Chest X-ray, PA view. Patient: 12 years old, sex M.
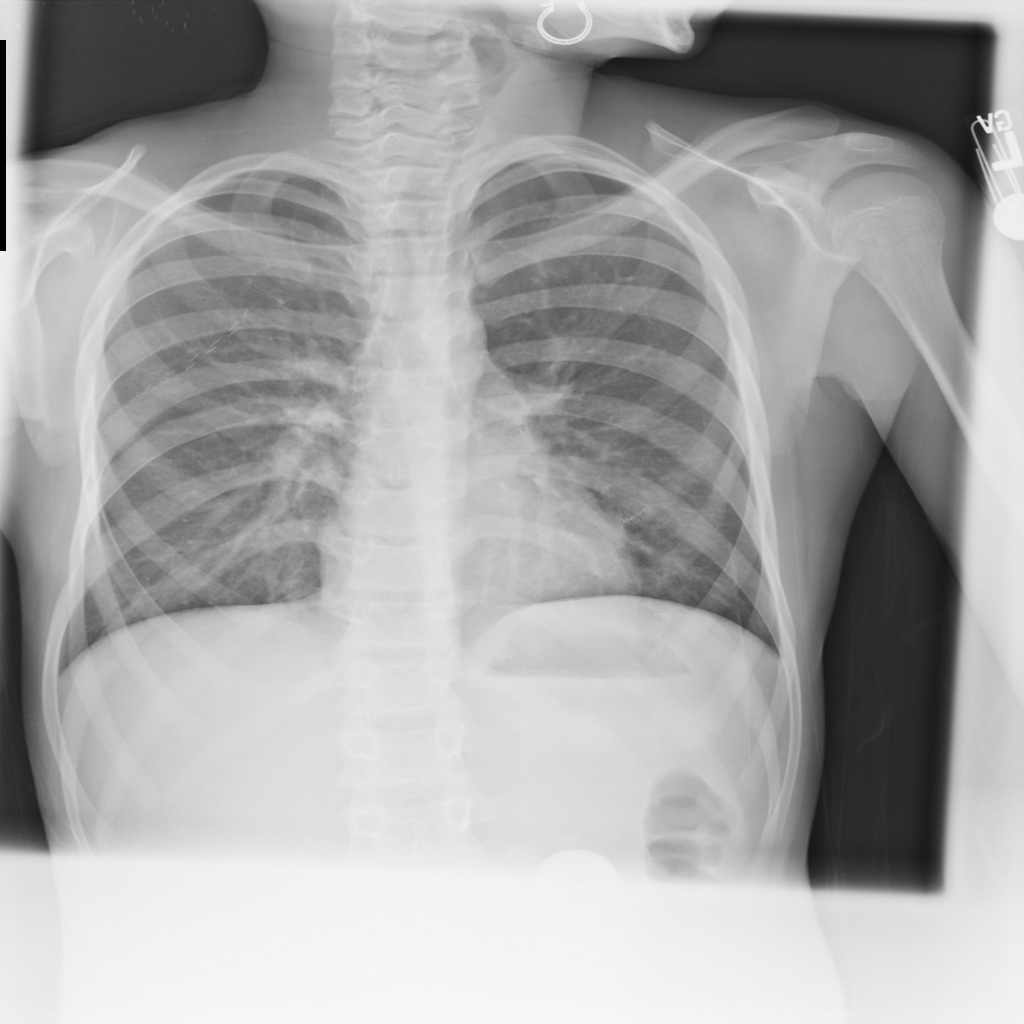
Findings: No Finding